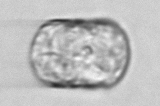
Label: Lauderia_annulata